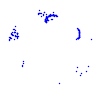
Particle: proton